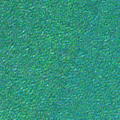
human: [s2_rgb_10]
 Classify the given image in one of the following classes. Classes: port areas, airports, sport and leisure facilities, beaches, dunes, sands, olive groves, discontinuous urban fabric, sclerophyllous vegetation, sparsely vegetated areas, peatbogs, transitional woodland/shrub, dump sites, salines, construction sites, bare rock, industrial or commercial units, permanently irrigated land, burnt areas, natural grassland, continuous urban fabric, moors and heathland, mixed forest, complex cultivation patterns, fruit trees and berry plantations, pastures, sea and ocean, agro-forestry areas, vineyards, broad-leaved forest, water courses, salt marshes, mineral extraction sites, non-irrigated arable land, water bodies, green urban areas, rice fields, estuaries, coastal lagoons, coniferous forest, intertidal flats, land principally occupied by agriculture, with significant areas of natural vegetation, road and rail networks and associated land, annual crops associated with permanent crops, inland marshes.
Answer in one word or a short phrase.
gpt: sea and ocean